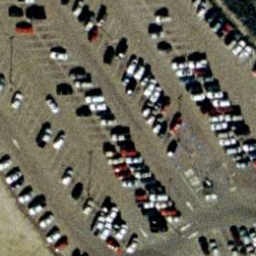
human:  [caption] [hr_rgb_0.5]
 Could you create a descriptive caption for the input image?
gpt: It is a parking lot with many cars parked neatly and many parking spots are free .

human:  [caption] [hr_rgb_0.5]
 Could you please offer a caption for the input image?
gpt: Many cars parked neatly with many empty parking spaces in the parking lot .

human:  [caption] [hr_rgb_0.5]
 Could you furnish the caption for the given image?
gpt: Lots of cars parked neatly in the parking lot .

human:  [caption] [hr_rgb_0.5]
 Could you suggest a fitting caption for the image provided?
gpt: Lots of cars parked in lines in the parking lot .

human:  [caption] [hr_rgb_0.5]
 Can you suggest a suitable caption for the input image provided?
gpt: Many cars parked in lines with many free parking spots in the parking lot .